Current action and preconditions to check: trajectory_clear

Your task: For each precondition in the list above, predict whether it will hold at this action.

Consider the current scene as observed from the mobile robot's camera, and analyze the predicted future states of all dynamic agents (e.g., people, animals, vehicles, or any moving entities) within the NEXT SECOND.

IMPORTANT: Only answer "very likely" if you are absolutely certain—based on strong, clear evidence—that a dynamic agent will violate the precondition in the predicted future state. Do NOT answer "very likely" for unlikely, ambiguous, or low-probability risks.

Ask yourself for each precondition: Is there a high probability, with clear and convincing evidence, that the predicted future states of any dynamic agent will interfere with the predicted future state of the currently executing action within the NEXT SECOND, causing that precondition to fail?

Assess the risk level based on these predictions. Use "likely" or "very likely" if motions create a clear risk of interference.

Use "neutral" or "improbable" if agents are nearby but their predicted paths are clearly diverging or non-conflicting.

Failure Risk Categories: "very improbable", "improbable", "neutral", "likely", "very likely"

Answer Format: Output ONLY the probability_of_failure value from these categories: "very improbable", "improbable", "neutral", "likely", "very likely"

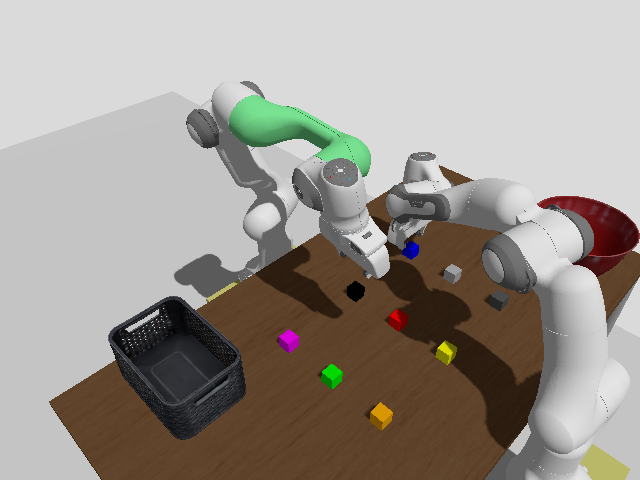

Answer: very improbable